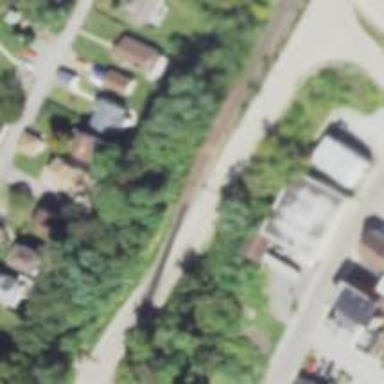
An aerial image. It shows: Abandoned railway next to busway.